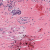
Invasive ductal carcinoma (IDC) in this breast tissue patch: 0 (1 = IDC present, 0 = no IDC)